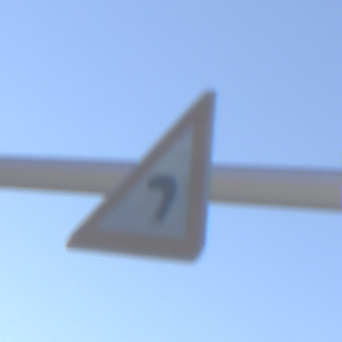
Verkehrszeichen: KurveLinks
Umgebung: Outdoor, Nature
Tageszeit: SunriseSunset
Wetter: Clear
Licht: Natural
Jahreszeit: NotSpecified
Kontrast: HighContrast